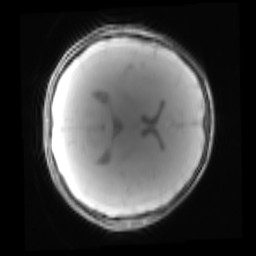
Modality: PDw
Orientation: axial
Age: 10
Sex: male
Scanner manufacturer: siemens
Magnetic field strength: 3 T
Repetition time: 0.25 s
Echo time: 0.00103 s